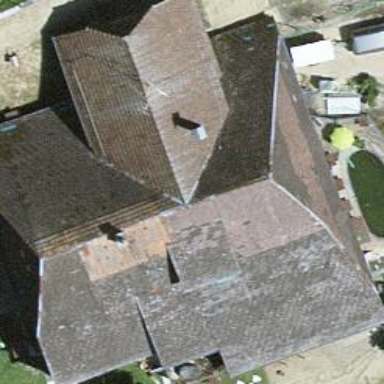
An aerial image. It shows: Farm building.